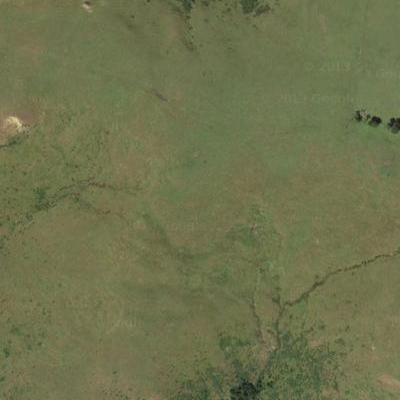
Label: aGrass